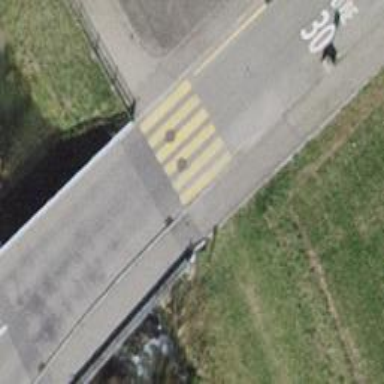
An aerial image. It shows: Residential road with bridge and sidewalks on both sides.